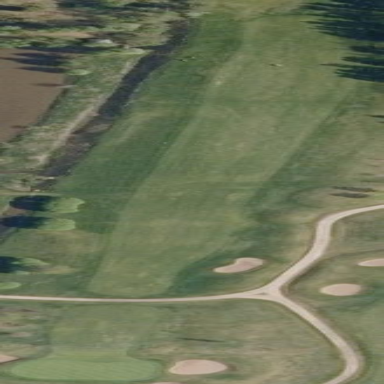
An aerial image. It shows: Grassy area designated as golf fairway.